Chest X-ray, AP view. Patient: 36 years old, sex M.
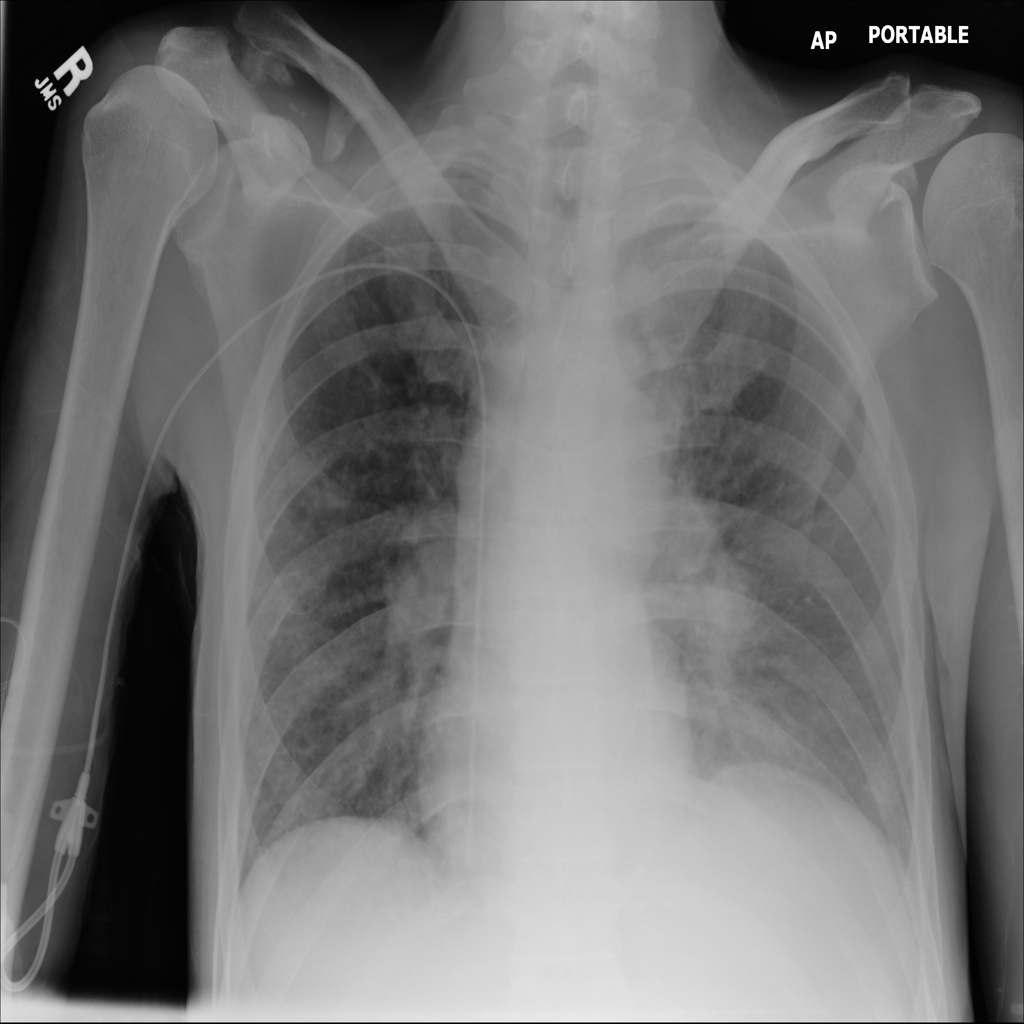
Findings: Edema, Mass, Nodule